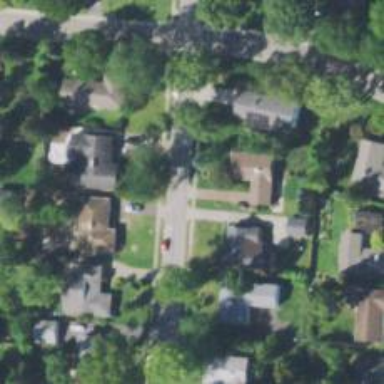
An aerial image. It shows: Residential driveway.